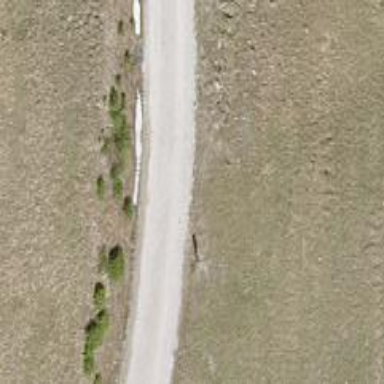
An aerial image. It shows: Unclassified road with fine gravel surface.